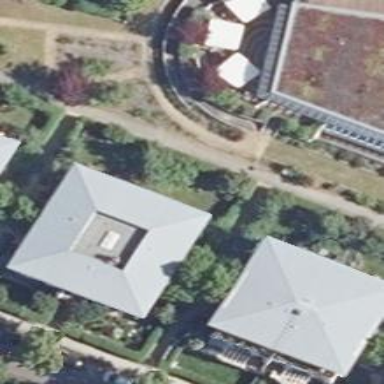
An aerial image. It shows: Unique quadruple saltbox-shaped roof outlines building with multiple apartments.